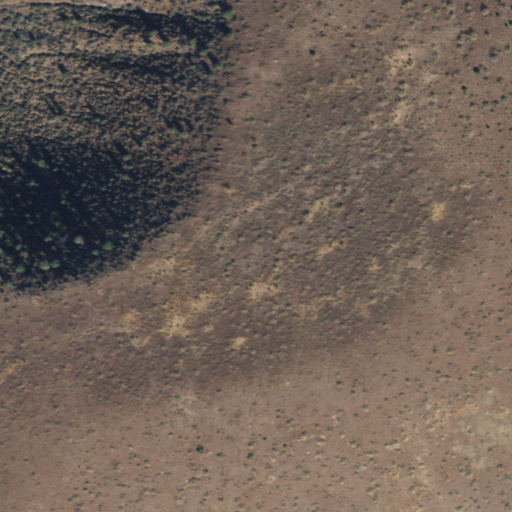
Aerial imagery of mountain in Arizona named Lone Tree Mesa containing shrub and evergreen forest